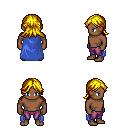
a pixel art fantasy rpg character, male body template, human, dark skin, blue cape, magenta pants, blonde loose hair, four views (front, back, left, right), 2x2 character sprite sheet, small pixel art, hard edges, no anti-aliasing